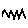
Label: zigzag